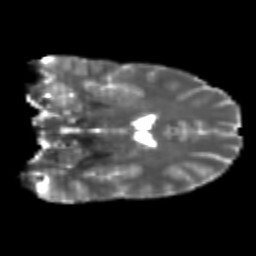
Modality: T2w
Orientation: coronal
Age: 23
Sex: male
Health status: healthy
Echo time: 0.074 s